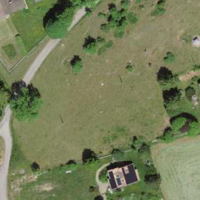
EUNIS habitat code: 55
Species observed at this site:
Pilosella officinarum